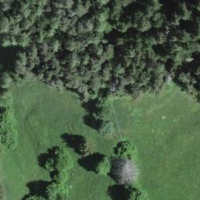
EUNIS habitat code: 43
Species observed at this site:
Geranium robertianum